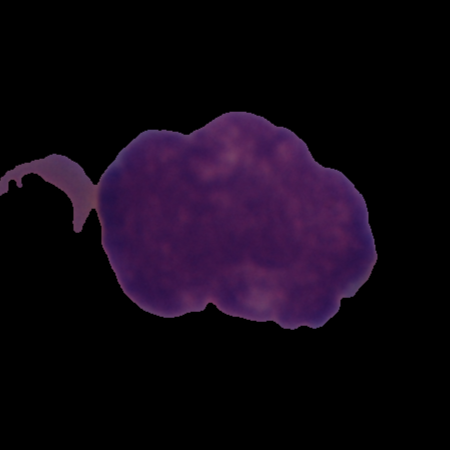
Label: cancer